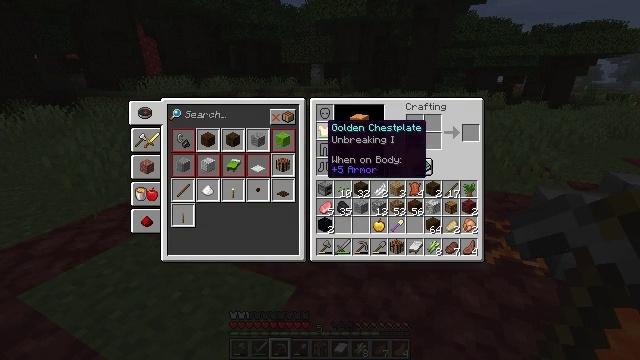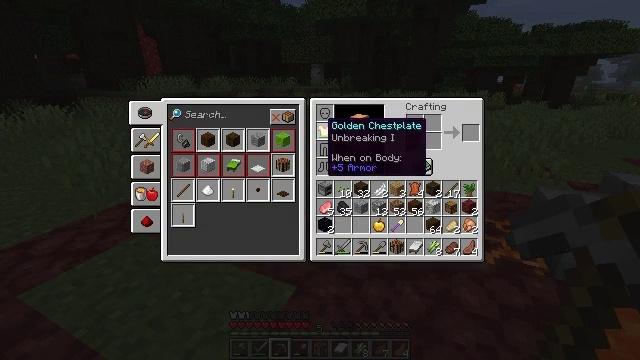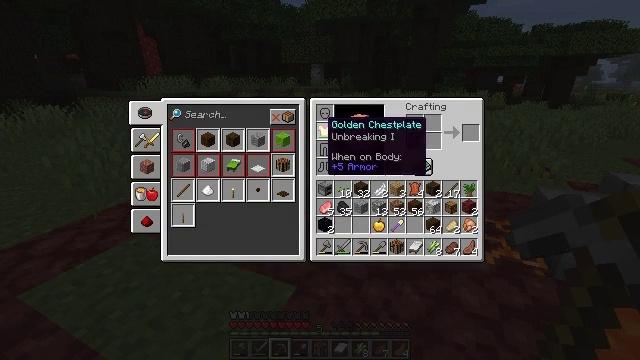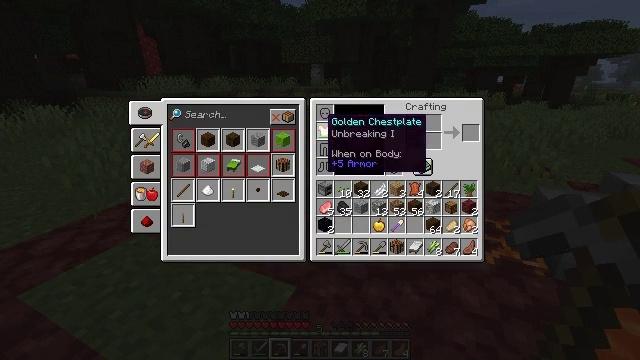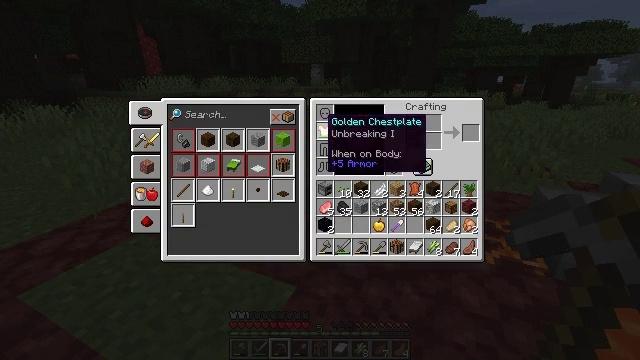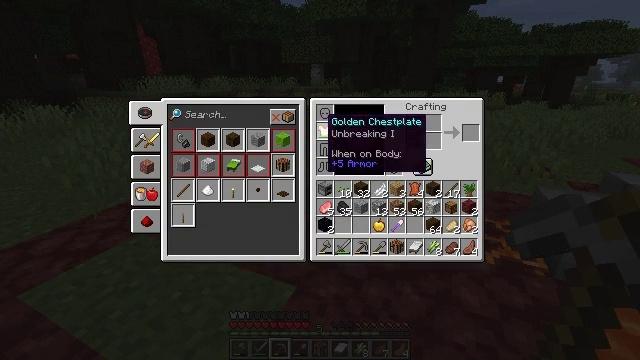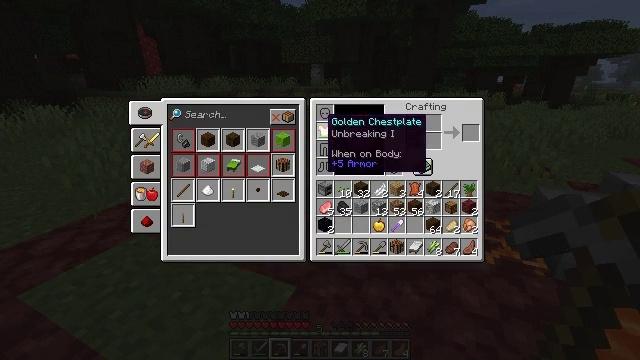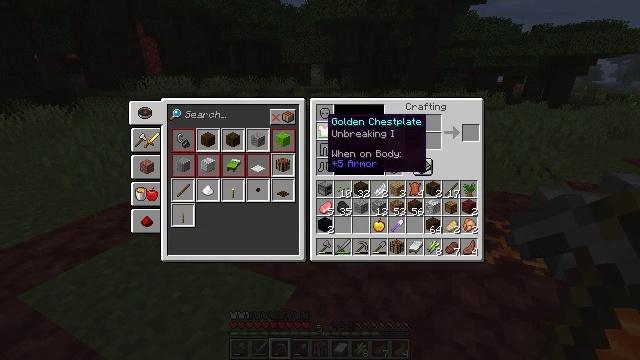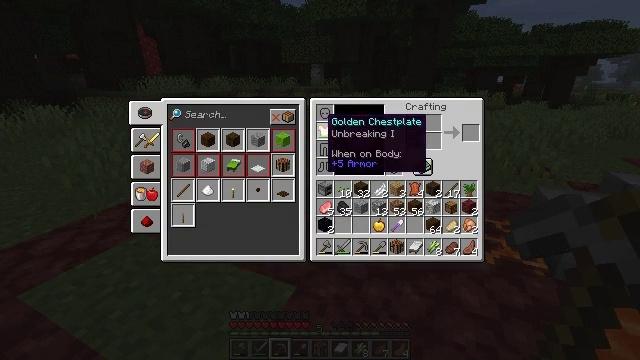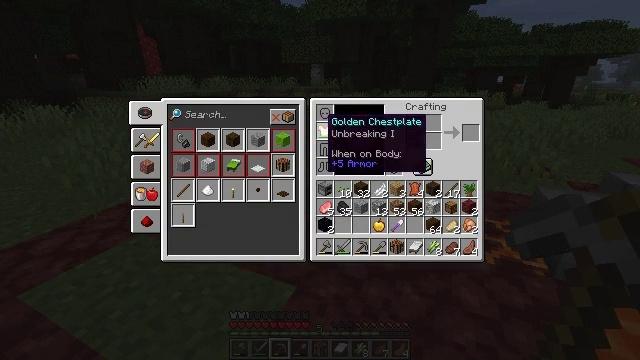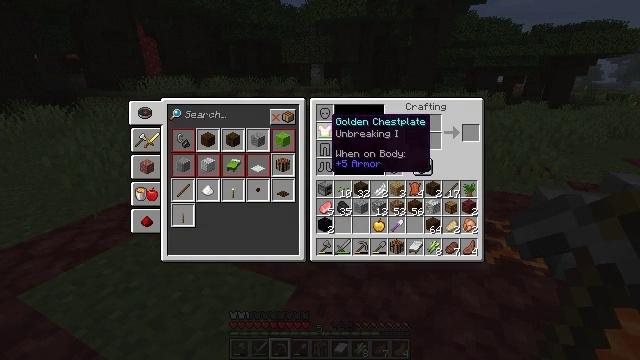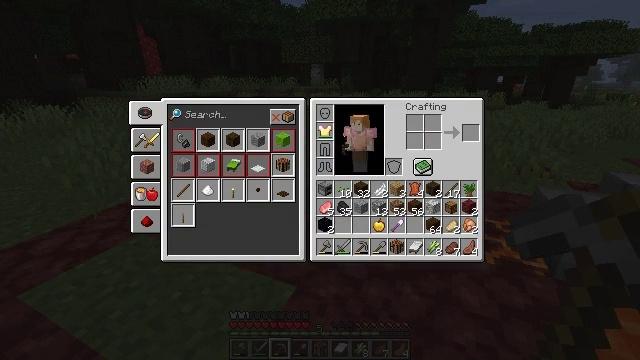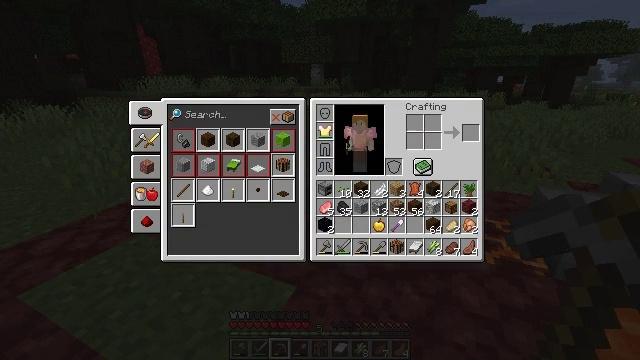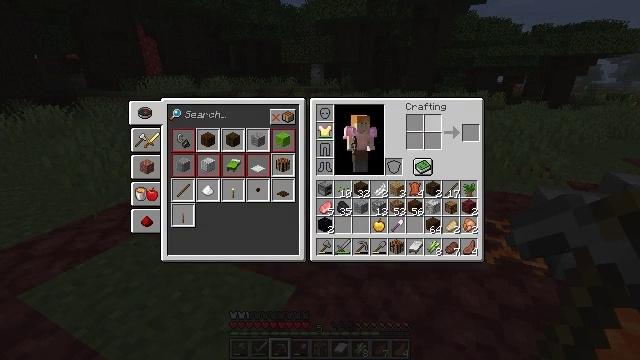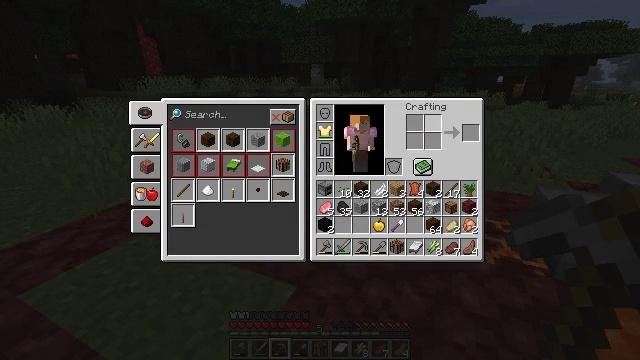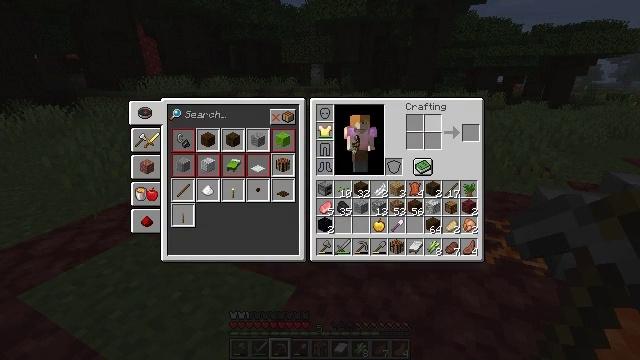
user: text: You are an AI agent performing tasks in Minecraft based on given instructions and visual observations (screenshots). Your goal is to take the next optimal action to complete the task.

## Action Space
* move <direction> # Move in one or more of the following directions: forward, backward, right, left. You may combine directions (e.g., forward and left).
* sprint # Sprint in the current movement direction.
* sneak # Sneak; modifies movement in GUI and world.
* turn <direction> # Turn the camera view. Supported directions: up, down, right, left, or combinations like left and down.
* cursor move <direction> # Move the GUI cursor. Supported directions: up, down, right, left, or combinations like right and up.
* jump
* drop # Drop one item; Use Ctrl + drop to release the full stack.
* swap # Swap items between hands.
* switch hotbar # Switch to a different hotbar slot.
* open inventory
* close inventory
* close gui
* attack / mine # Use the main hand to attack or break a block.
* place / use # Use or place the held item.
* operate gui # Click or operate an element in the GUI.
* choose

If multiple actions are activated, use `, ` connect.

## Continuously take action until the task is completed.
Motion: motion action
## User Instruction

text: Clear away tall grass.
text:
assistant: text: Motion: no_op
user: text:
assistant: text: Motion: no_op
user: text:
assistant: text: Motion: no_op
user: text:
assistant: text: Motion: no_op
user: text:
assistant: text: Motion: no_op
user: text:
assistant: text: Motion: no_op
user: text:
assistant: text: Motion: no_op
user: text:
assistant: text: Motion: no_op
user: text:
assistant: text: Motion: no_op
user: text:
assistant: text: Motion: no_op
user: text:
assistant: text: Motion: cursor move right
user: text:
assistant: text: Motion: cursor move right
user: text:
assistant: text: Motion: cursor move right
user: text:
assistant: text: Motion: cursor move right
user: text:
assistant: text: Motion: no_op
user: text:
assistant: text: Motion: no_op
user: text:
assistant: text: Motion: cursor move left
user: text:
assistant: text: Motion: cursor move left
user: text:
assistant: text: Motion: cursor move left
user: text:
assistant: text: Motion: no_op
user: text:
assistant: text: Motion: no_op
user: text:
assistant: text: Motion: cursor move right
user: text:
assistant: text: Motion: cursor move right
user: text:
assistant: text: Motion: no_op
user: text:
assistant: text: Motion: no_op
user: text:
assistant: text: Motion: no_op
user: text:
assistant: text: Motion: no_op
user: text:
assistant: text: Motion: no_op
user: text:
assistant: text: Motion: no_op
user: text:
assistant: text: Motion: no_op